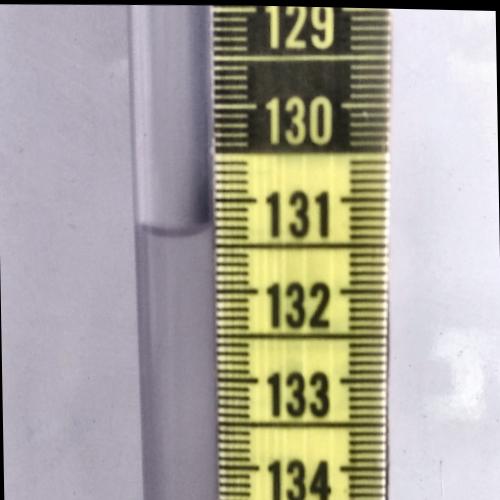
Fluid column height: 131.3 cm